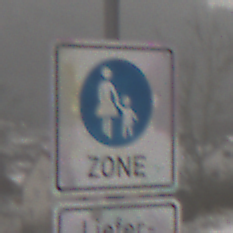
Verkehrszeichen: BeginnFussgaengerzone
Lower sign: BesondereFahrzeugeUndTransportgueter5
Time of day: Midday
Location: Outdoor (Nature)
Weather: Overcast
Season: Winter
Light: Natural